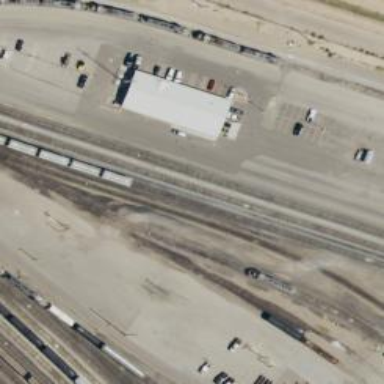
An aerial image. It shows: Railway yard used for servicing trains.